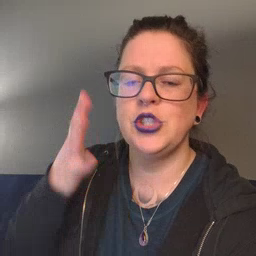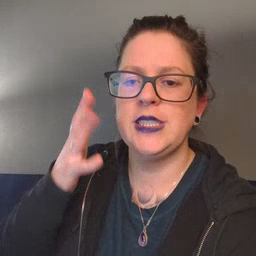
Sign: tree